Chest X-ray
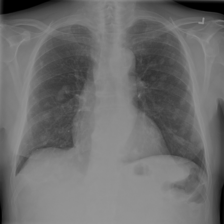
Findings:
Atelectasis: negative
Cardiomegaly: negative
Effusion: negative
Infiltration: negative
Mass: negative
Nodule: positive
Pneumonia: negative
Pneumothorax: negative
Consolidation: negative
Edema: negative
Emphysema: negative
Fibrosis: negative
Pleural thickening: negative
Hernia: negative